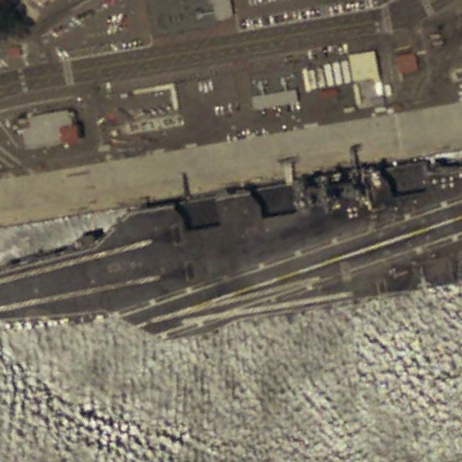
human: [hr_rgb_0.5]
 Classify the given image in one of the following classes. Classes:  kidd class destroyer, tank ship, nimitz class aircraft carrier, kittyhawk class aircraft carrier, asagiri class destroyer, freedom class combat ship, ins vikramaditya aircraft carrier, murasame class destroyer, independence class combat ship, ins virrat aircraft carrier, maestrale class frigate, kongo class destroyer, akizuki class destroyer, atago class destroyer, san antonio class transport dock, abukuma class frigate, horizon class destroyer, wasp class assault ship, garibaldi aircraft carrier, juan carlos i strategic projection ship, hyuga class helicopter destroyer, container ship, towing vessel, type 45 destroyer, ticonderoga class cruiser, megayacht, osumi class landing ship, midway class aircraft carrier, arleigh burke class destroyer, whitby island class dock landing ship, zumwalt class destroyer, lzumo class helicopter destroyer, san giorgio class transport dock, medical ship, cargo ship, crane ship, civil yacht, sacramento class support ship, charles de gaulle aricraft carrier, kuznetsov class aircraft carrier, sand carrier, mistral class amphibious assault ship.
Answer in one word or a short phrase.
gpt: Nimitz class aircraft carrier